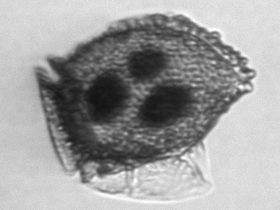
Label: Dinophysis_norvegica